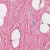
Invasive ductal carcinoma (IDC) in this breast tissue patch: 0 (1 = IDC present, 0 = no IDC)